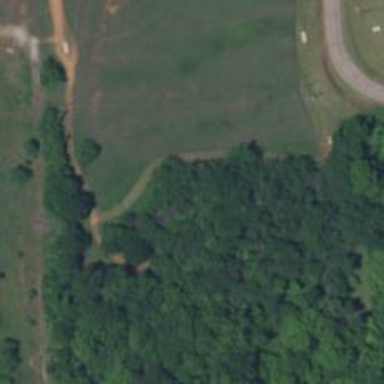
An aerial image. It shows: Disc golf hole.